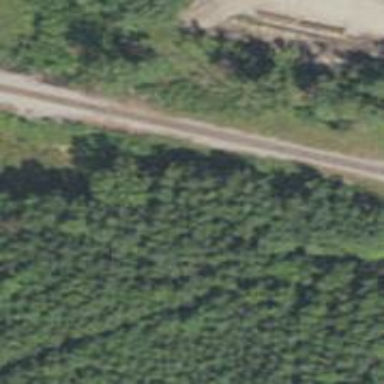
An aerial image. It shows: Railway track.